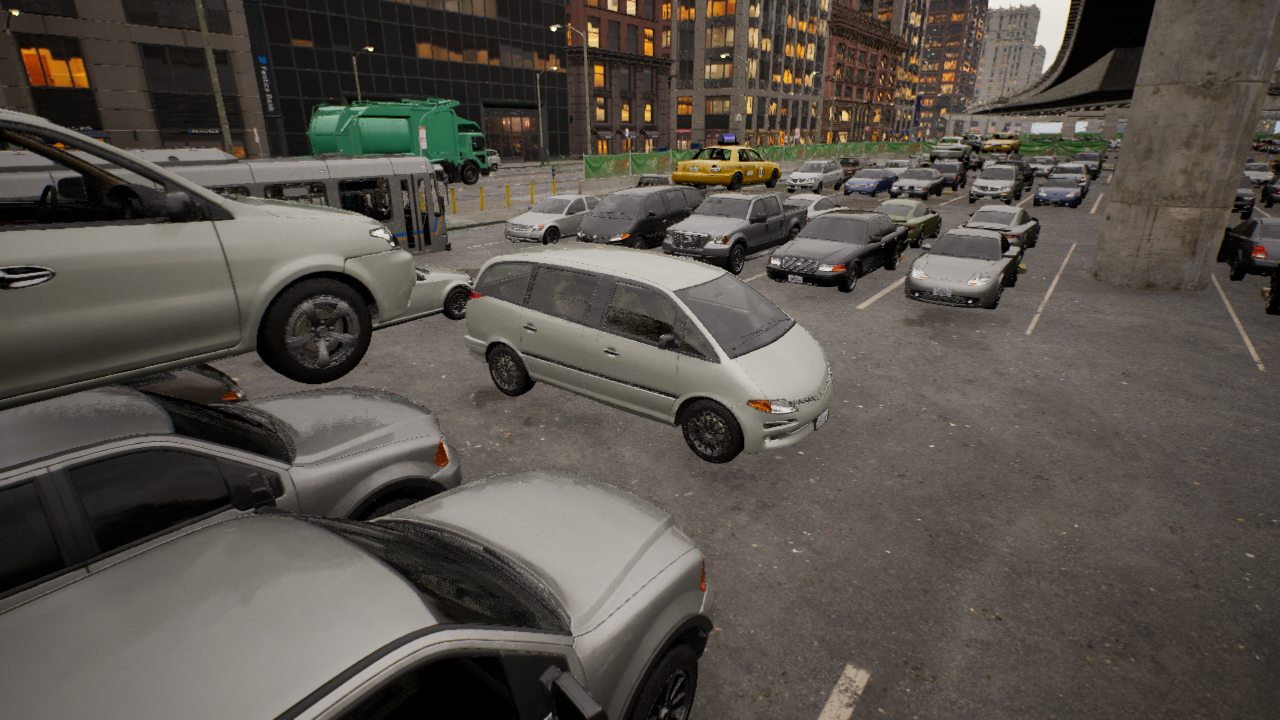
Venue: arterial
Lighting: golden hour
Vehicle rig: minivan